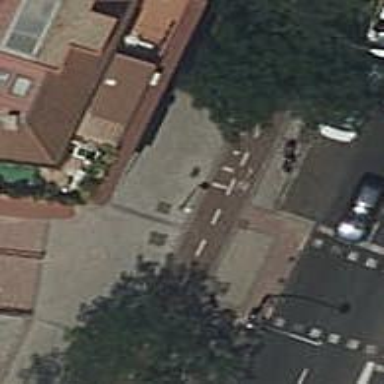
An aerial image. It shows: Footway made of paving stones.